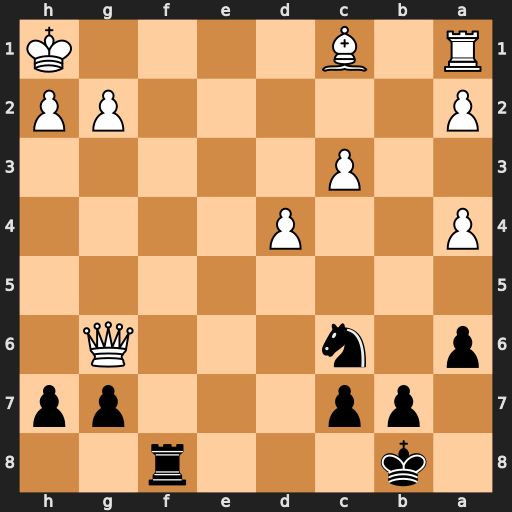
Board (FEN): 1k3r2/1pp3pp/p1n3Q1/8/P2P4/2P5/P5PP/R1B4K
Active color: b
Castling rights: -
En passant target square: -
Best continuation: Rf1#